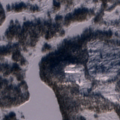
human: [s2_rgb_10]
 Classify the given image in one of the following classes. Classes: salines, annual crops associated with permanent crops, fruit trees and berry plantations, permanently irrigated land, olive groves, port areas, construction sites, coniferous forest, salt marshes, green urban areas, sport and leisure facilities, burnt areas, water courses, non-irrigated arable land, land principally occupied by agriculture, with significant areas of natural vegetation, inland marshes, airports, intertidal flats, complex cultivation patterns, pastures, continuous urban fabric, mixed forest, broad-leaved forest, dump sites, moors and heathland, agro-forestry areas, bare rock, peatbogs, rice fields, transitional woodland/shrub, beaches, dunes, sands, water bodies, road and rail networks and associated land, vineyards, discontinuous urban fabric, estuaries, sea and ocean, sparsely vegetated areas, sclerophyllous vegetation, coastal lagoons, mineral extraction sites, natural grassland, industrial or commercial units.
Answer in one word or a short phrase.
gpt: coniferous forest, transitional woodland/shrub, peatbogs, water bodies